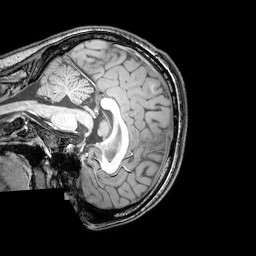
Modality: T1w
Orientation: sagittal
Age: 23
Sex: female
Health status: healthy
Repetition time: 0.081 s
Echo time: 0.037 s